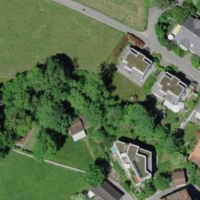
EUNIS habitat code: 24
Species observed at this site:
Cardamine pratensis
Knautia arvensis